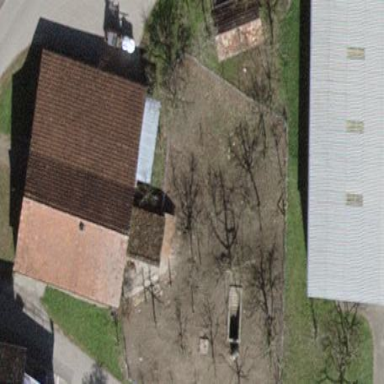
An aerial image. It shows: Farm auxiliary building.